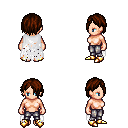
a pixel art fantasy rpg character, female body template, human, light skin, white tattered cape, metal pants, brown bangs hairstyle, gold boots, four views (front, back, left, right), 2x2 character sprite sheet, small pixel art, hard edges, no anti-aliasing